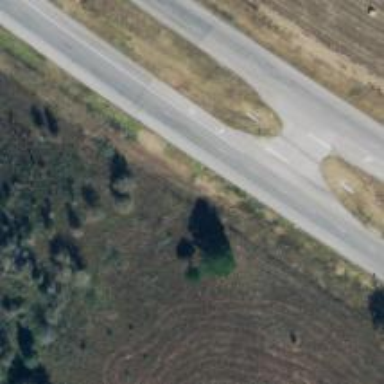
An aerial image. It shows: Trunk link highway.